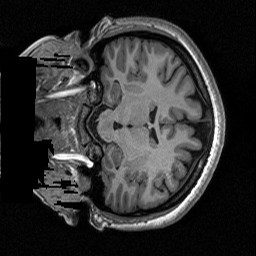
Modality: T1w
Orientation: coronal